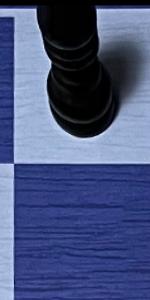
Label: Empty